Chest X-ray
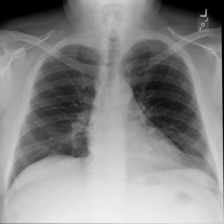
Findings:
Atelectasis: negative
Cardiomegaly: negative
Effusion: negative
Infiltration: negative
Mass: negative
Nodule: negative
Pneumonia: negative
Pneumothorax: negative
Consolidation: negative
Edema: negative
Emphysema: negative
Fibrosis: negative
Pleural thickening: negative
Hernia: negative